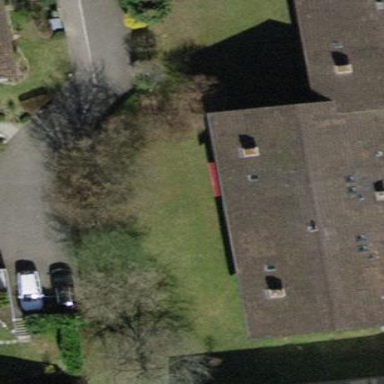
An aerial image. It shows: Pitched roof building.